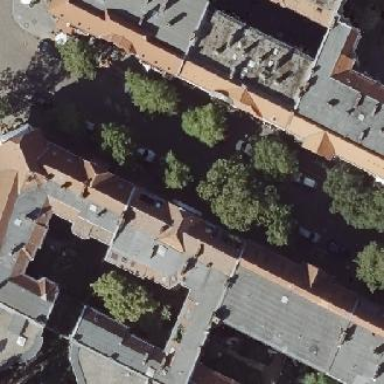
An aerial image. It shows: Hipped-roof building with apartments.